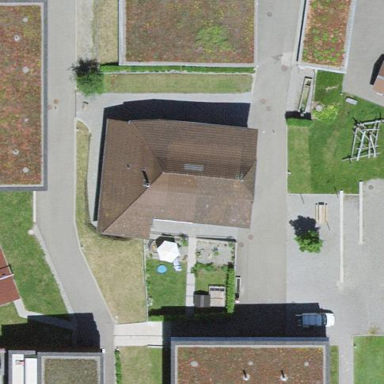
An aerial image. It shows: Residential building.